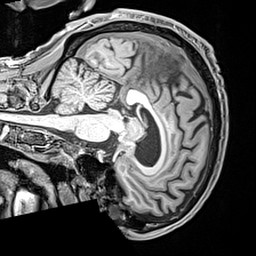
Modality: T1w
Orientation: sagittal
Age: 55
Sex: male
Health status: healthy
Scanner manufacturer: siemens
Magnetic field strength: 3 T
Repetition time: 2.4 s
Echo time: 0.00217 s